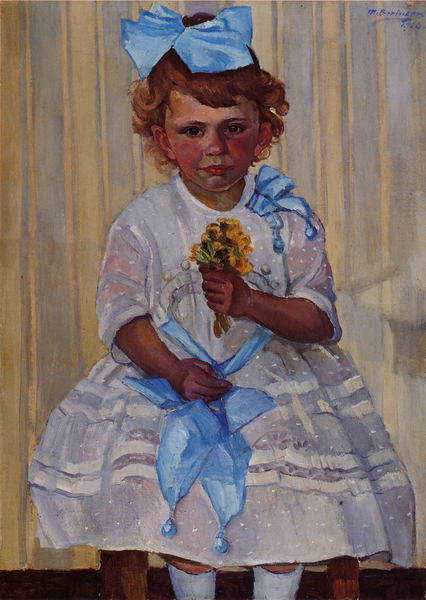
Titel: Kind mit Blumenstrauß
Künstler: Max Beringer
Standort: Privatbesitz
Institution: Privatbesitz
Schlagwörter: blau, weiß, gelb, mädchen, sitzen, blume, blumen, kleid, mund, nase, stuhl, gürtel, schleife, wand, hände, portrait, porträt, sitzend, kind, spitzen, schleifen, locken, tapete, gestreift, streifen, rüschen, blumenstrauß, strauß, strümpfe, kniestrümpfe, bommel, skandinavien